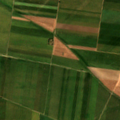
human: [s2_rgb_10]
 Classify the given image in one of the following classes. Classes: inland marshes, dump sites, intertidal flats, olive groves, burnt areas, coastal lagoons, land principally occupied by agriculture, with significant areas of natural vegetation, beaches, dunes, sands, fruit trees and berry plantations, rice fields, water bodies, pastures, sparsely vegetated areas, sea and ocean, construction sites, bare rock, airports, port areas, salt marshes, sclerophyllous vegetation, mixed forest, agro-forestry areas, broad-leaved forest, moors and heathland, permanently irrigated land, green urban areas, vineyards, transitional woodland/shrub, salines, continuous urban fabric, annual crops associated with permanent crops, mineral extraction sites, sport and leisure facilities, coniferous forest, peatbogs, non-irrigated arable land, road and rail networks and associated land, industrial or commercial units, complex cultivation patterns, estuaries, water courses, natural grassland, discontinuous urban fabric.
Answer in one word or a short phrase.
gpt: non-irrigated arable land